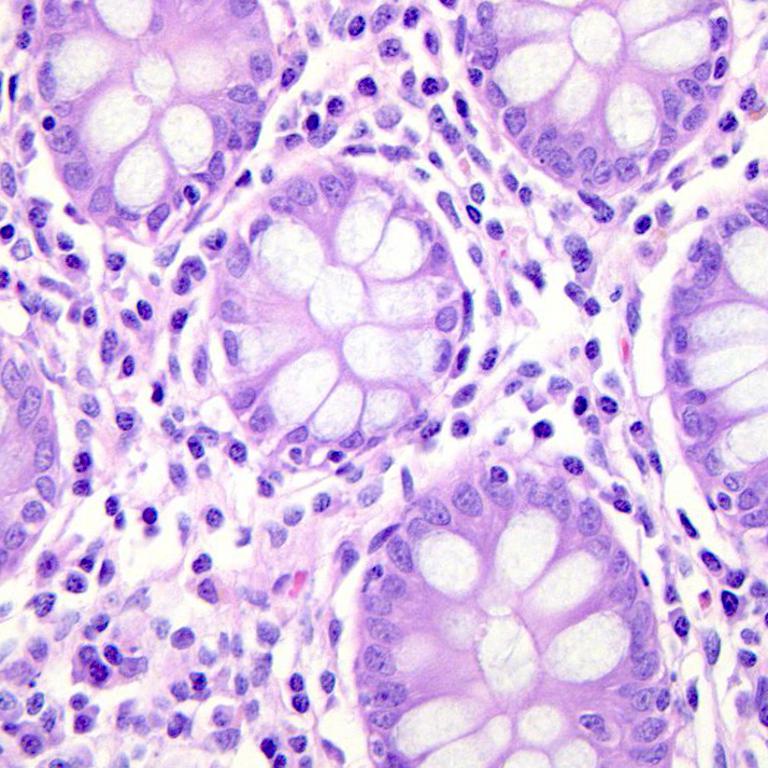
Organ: colon
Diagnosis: benign